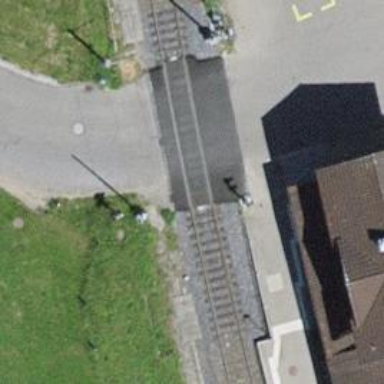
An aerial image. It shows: Level railway crossing with lights and barriers.